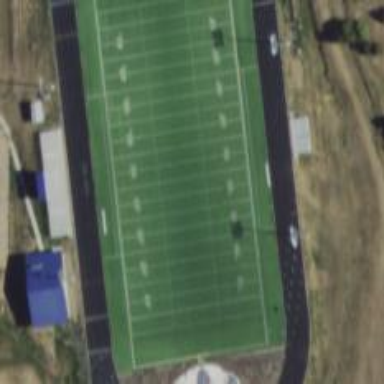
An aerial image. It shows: American football pitch for leisure and sport activities.